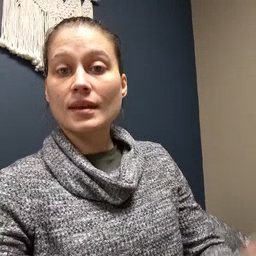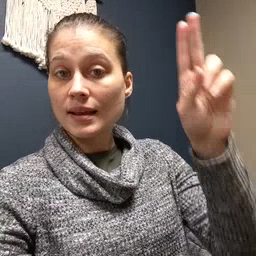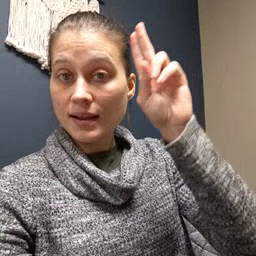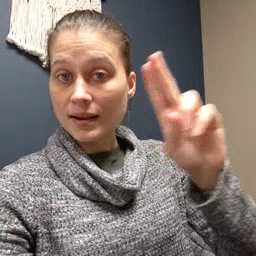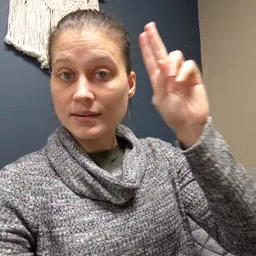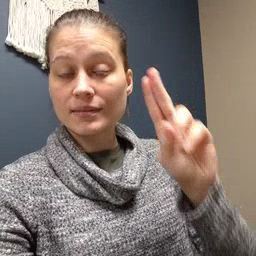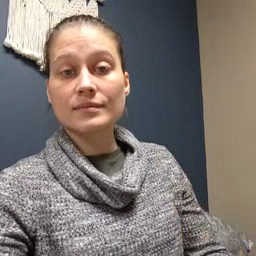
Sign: uncle